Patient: sex M, age 69
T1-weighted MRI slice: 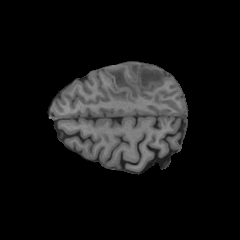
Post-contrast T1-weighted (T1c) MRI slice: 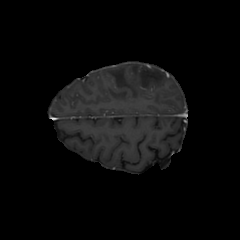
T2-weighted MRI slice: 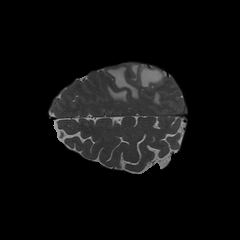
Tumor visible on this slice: yes
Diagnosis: Glioblastoma, IDH-wildtype
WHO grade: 4